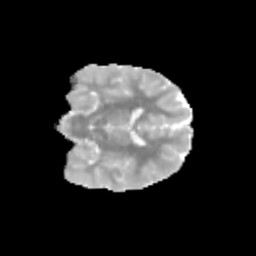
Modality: MD
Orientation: coronal
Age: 11
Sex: male
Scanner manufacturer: siemens
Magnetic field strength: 3 T
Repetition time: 3.8 s
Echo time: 0.07 s